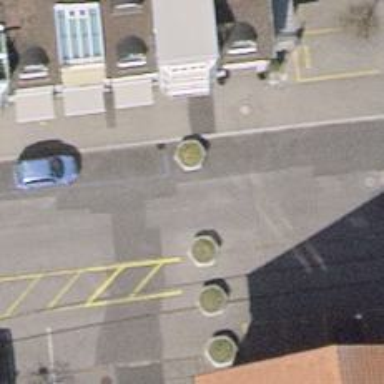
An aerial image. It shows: Bump for traffic calming.